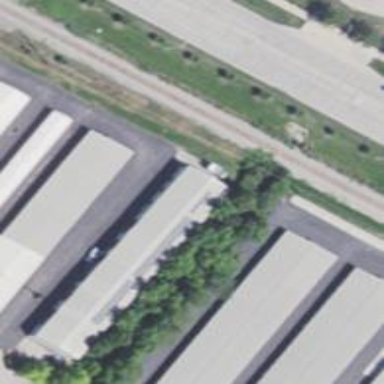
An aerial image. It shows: Building housing storage rental shop.